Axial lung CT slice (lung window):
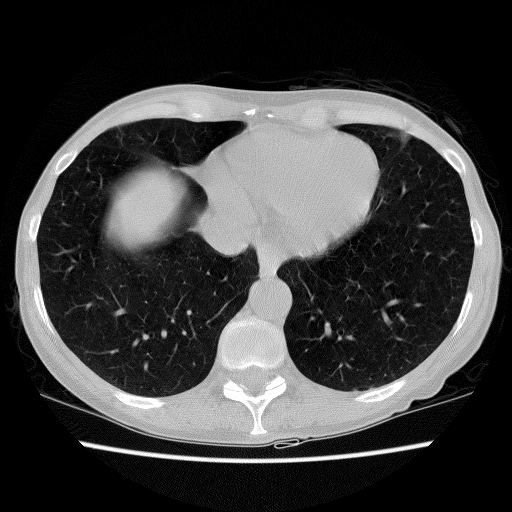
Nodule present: no